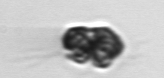
Label: Corymbellus